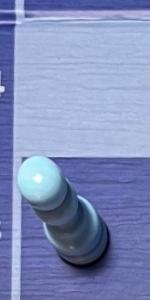
Label: Pawn_White